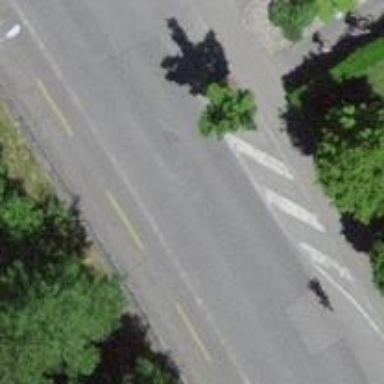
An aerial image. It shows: Residential road with asphalt surface. There are sidewalks on both sides of the road.